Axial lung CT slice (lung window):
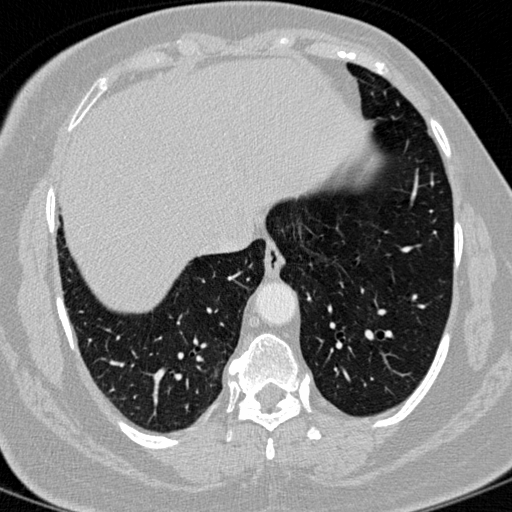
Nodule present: no